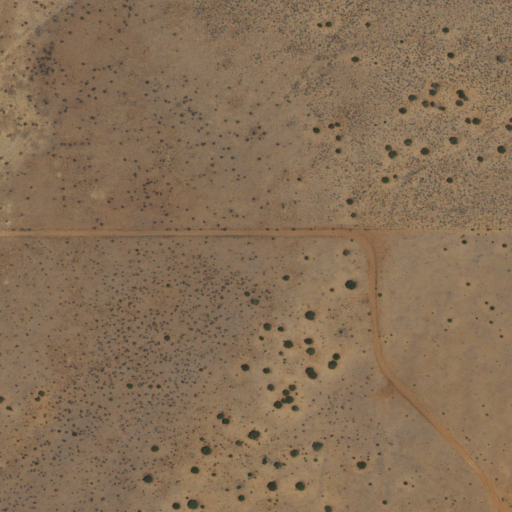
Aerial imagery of valley in New Mexico named Dead Dog Canyon containing shrub and grassland